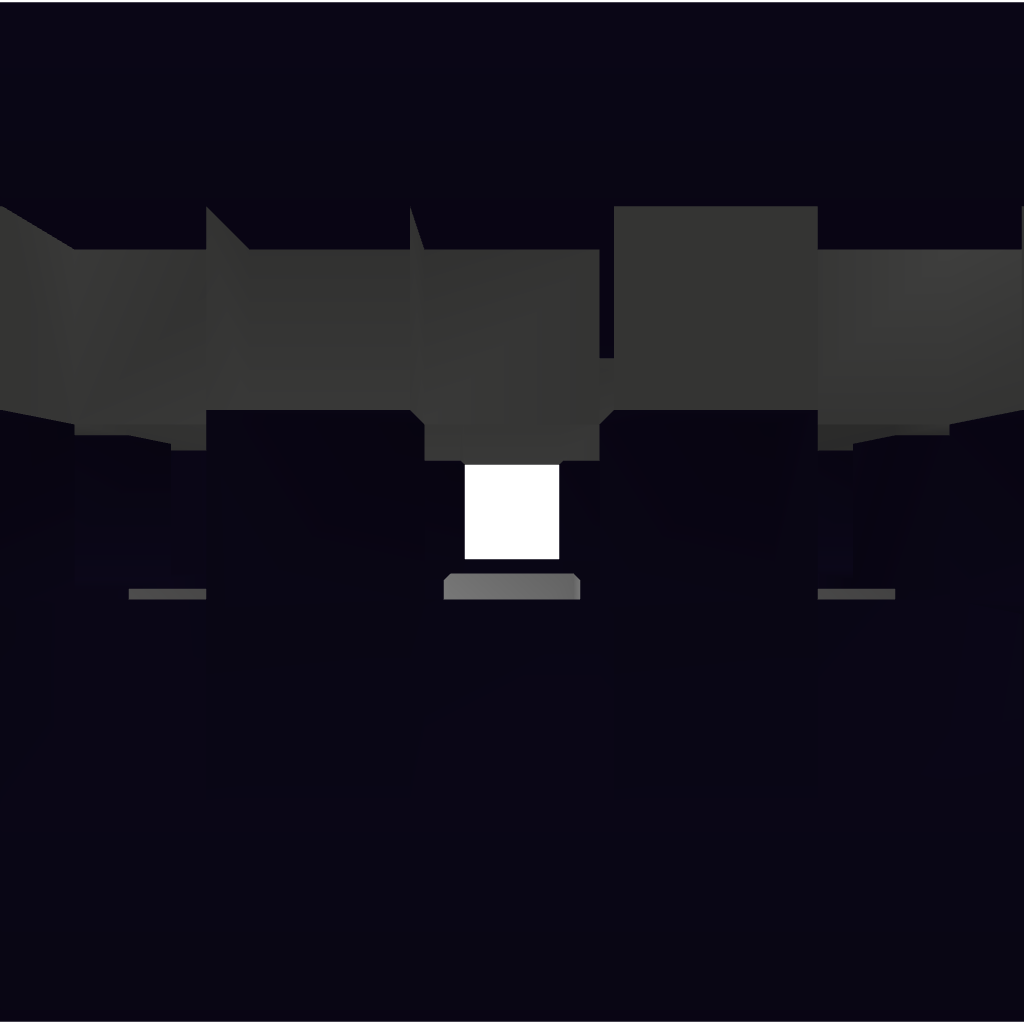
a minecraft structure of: proximity slime flood trap